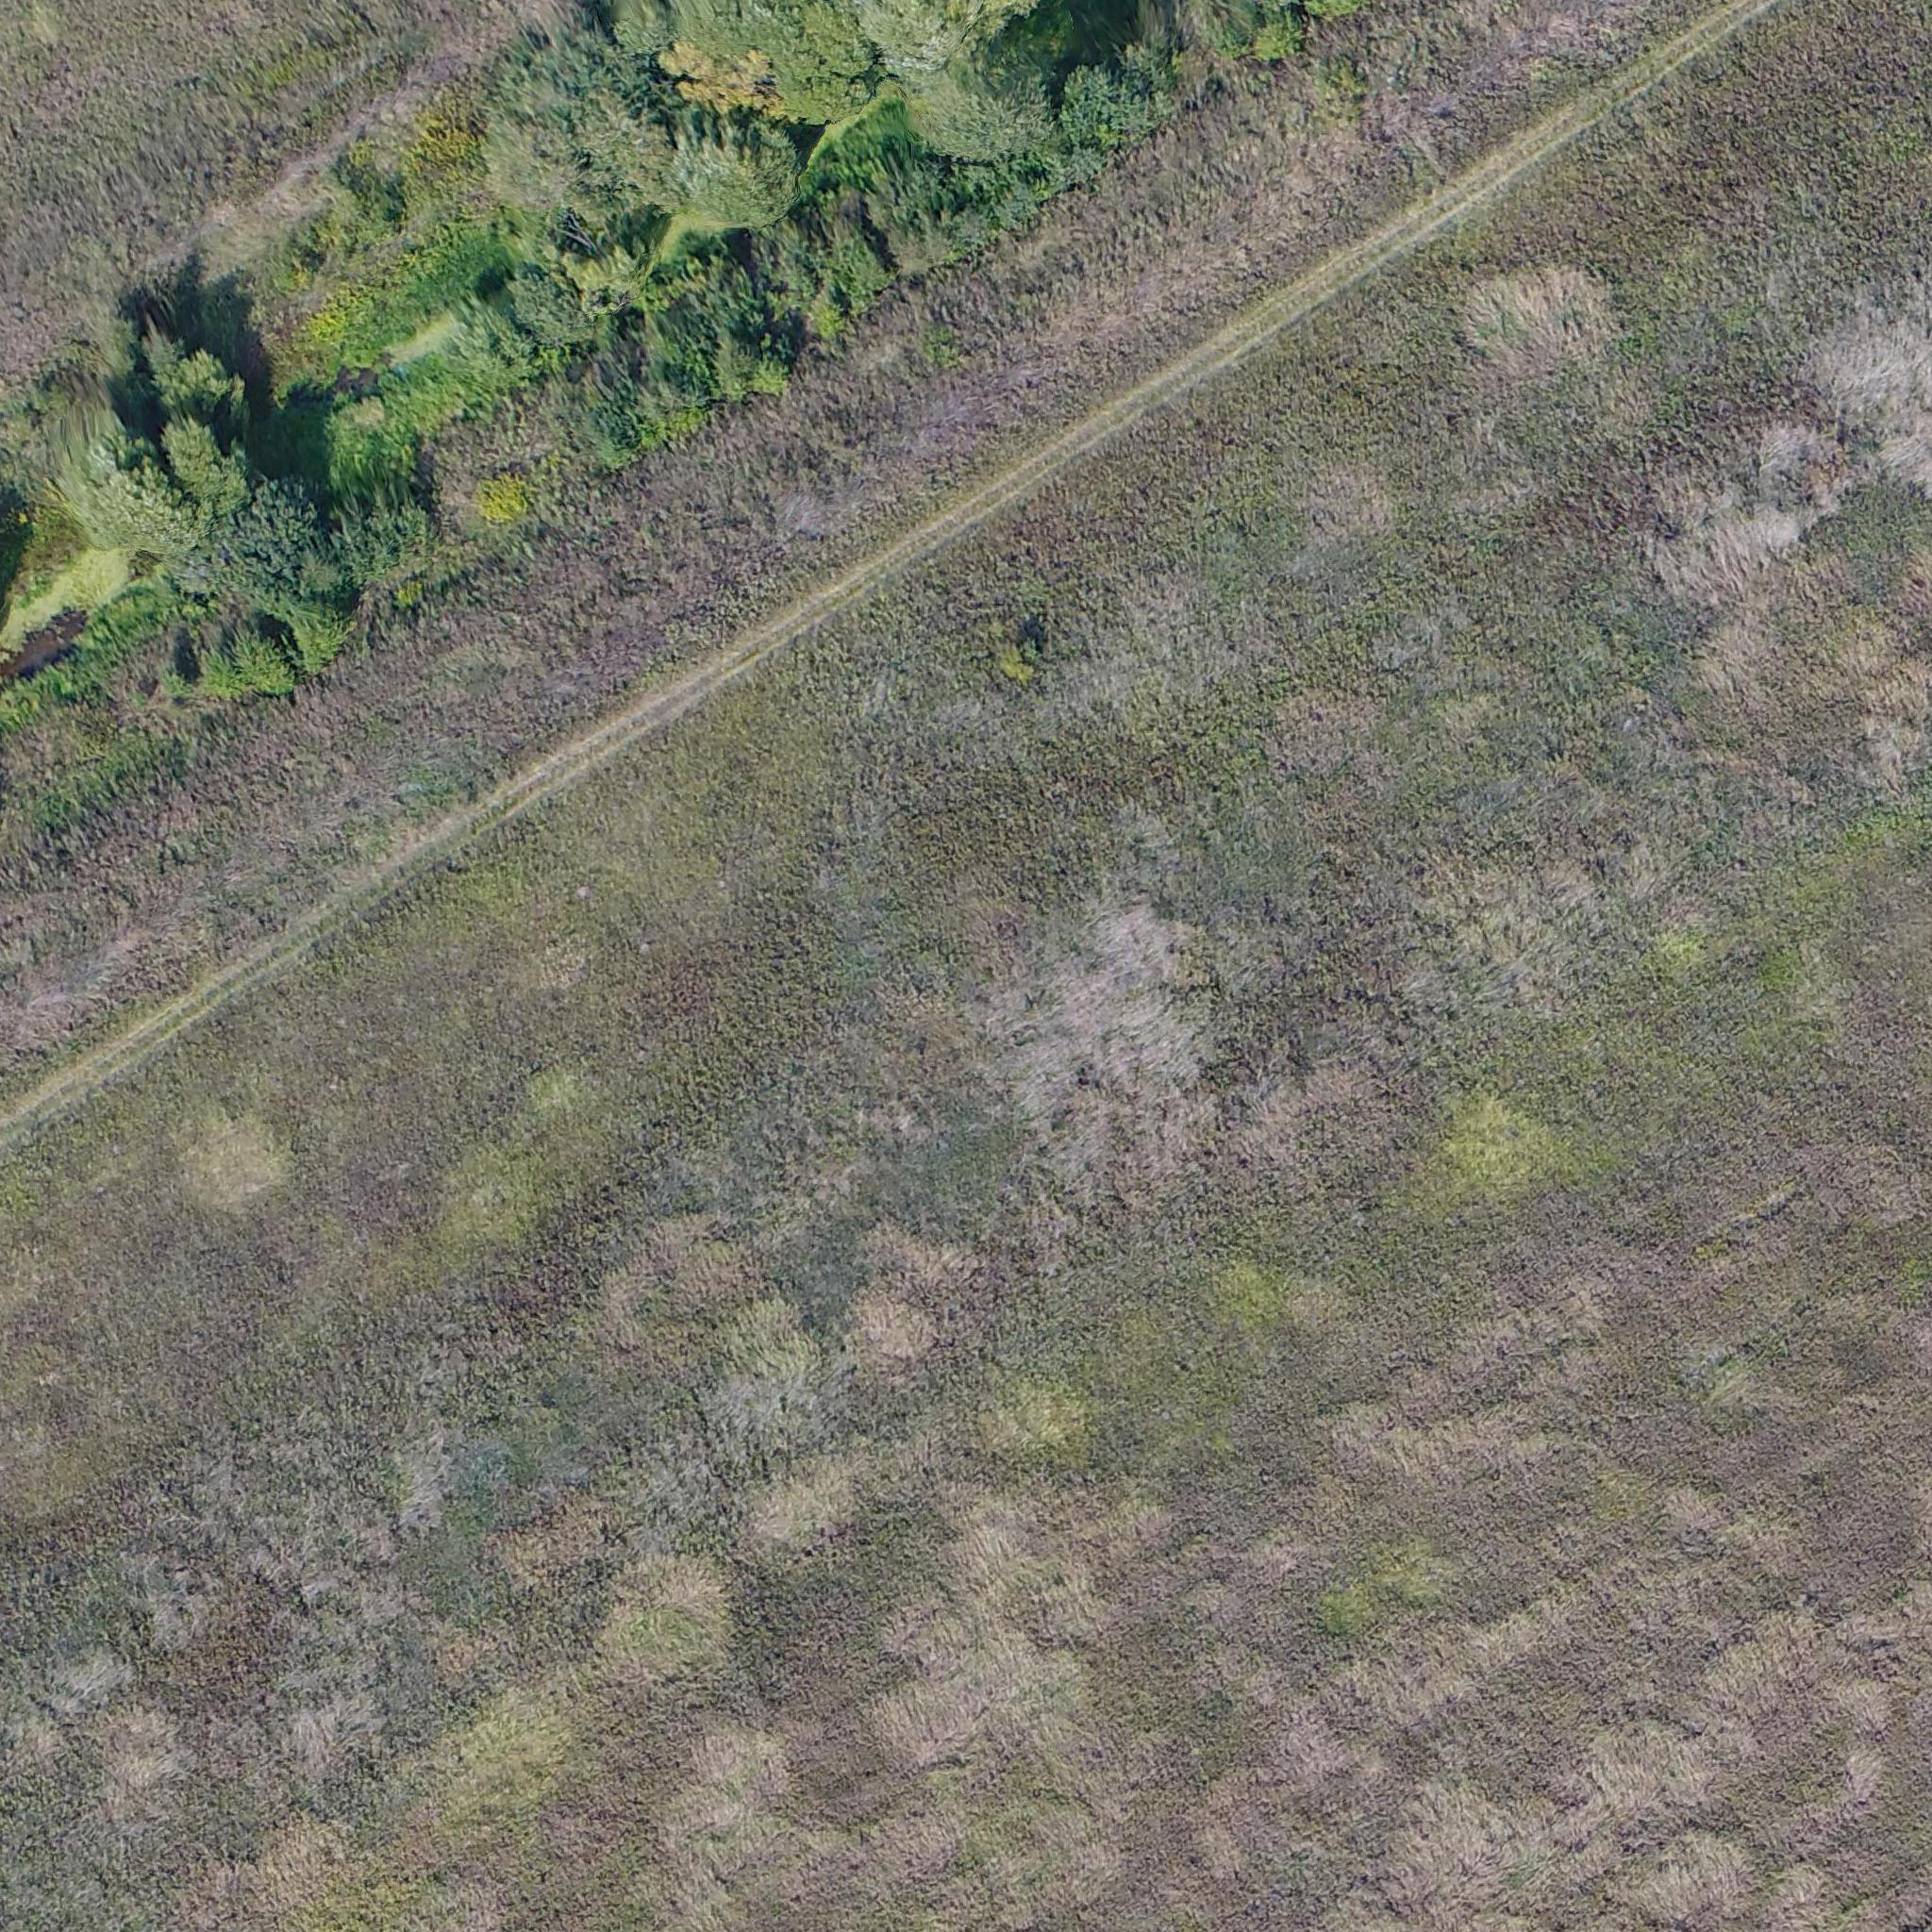
Biome: Sarmatic mixed forests